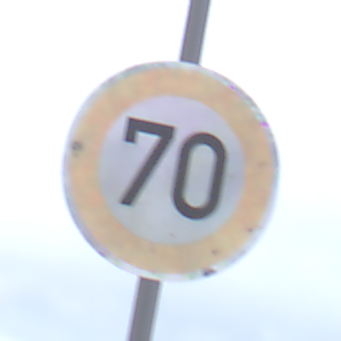
Verkehrszeichen: Geschwindigkeit70
Umgebung: Outdoor, Suburban
Tageszeit: MorningAfternoon
Wetter: Overcast
Licht: Natural
Jahreszeit: NotSpecified
Kontrast: LowContrast